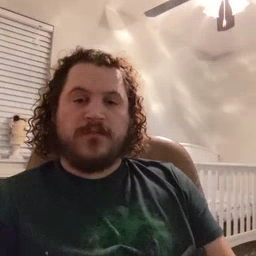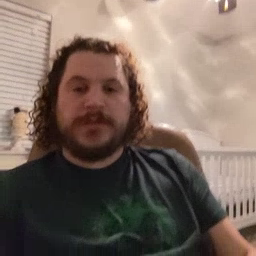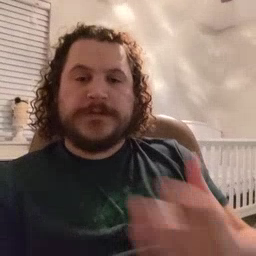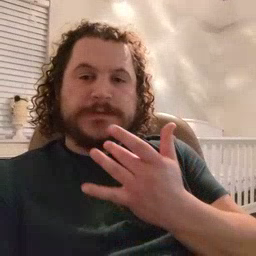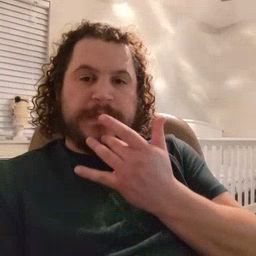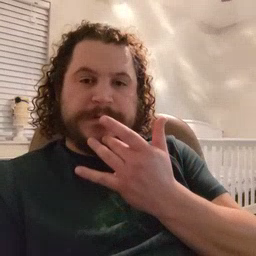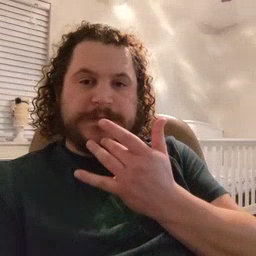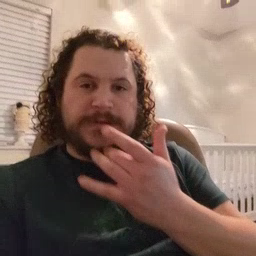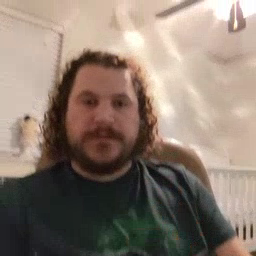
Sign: taste